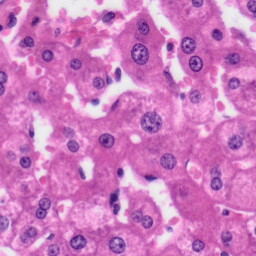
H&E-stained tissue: Liver